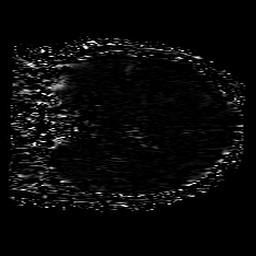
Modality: SWI
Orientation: coronal
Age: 70
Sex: female
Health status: ill
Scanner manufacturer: philips
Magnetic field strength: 3 T
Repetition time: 0.031 s